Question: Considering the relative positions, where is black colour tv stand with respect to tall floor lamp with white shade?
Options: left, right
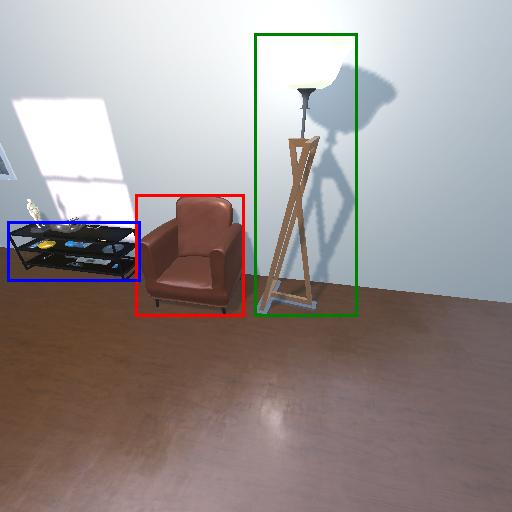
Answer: left